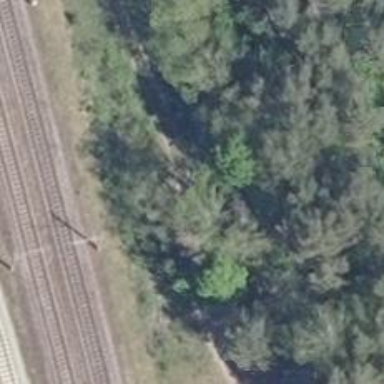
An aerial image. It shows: Compacted track with grade 5 track type.